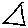
Label: triangle